Question: If you go on <URL> website and reduce the window size below 1024x768, the navigation will change into an icon that you click for it. Is this one of the javascript plugins? How do I get my website to do the same thing?
---
EDIT

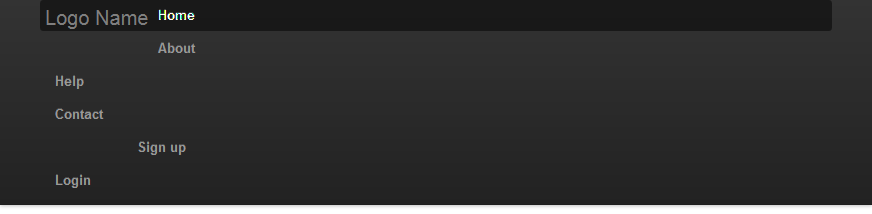
Answer: The navigation requires the 'nav-collapse' property along with the '.btn' as well. This is an example:
'''
<div class="container">
<!-- .btn-navbar is used as the toggle for collapsed navbar content -->
<a class="btn btn-navbar" data-toggle="collapse" data-target=".nav-collapse">
<span class="icon-bar"></span>
<span class="icon-bar"></span>
<span class="icon-bar"></span>
</a>
<a class="brand" href="#">Project name</a>
<!-- Everything you want hidden at 940px or less, place within here -->
<div class="nav-collapse">
<ul class="nav">
<li class="active"><a href="#">Home</a></li>
<li><a href="#about">About</a></li>
<li><a href="#contact">Contact</a></li>
</ul>
</div><
</div>
'''
<URL> for more details about collapsing the navigation.
I just started to make this with another application and ran into some trouble using the minimized files so I suggest you stick to the regular if your having issues even when everything is setup correctly. Here is my 'application.css' now:
'''
/*
*= require_self
*= require bootstrap
*= require bootstrap-responsive
*= require_tree .
*/
body {
padding-top: 60px; # this is for fixed-top navigation
}
'''